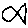
Label: fish